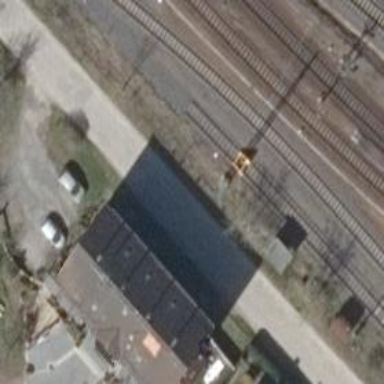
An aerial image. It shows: Railway signal positioned in the track.